Interaction volume radius: 5 \u00c5
Interaction volume height: 30 \u00c5
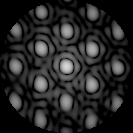
Disorder parameter: 0.1942